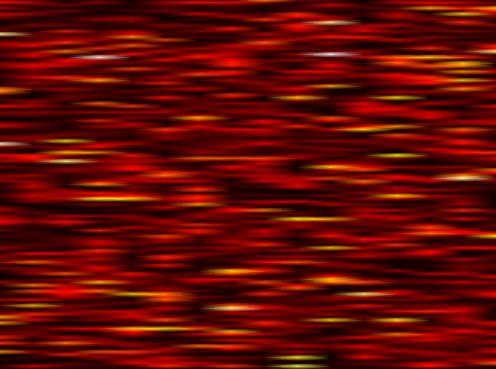
Label: OFDM